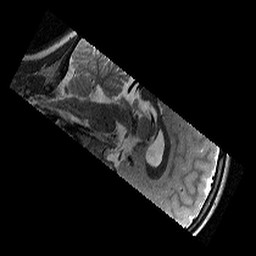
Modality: T2w
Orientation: sagittal
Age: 9
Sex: female
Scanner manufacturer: siemens
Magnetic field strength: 3 T
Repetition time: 9.23 s
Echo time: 0.067 s